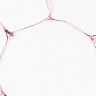
Metastatic tissue present: no